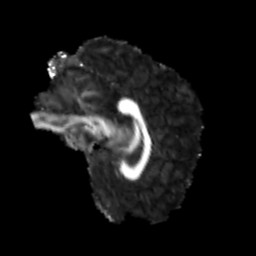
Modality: FA
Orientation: sagittal
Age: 37
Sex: male
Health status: healthy
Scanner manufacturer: siemens
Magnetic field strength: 3 T
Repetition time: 3.6 s
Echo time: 0.092 s